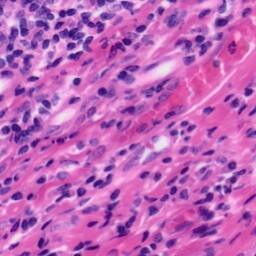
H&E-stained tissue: Tonsil